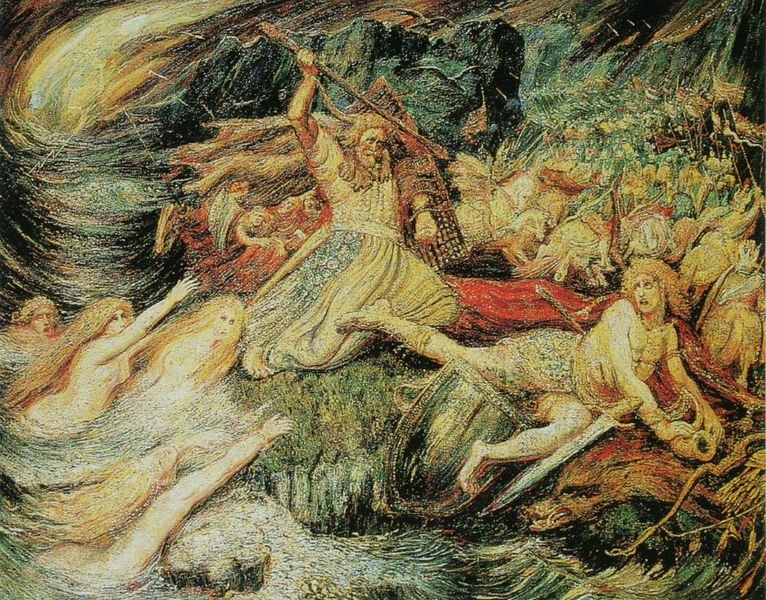
Titel: Der Tod Siegfrieds
Künstler: Henry De Groux
Institution: Privatbesitz
Schlagwörter: berg, blau, felsen, flügel, gewitter, himmel, kampf, kämpfer, meer, nackt, wasser, weiß, frauen, gelb, grün, menschen, ufer, schwarz, rot, blond, mensch, mord, tod, sonne, haare, fliegen, pferd, pferde, reiter, schnell, wellen, berge, fels, klippen, fluten, krieg, orkan, schlacht, sturm, unwetter, lanze, flucht, regen, schild, moses, flug, schwert, fliehen, meerjungfrauen, nixen, heer, kämpfen, rüstung, seegang, verfolgung, krieger, nymphen, nibelungen, speer, töten, rösser, drachen, jagen, truppen, jungfrauen, seesturm, fliegt, fperde, lande, mmer